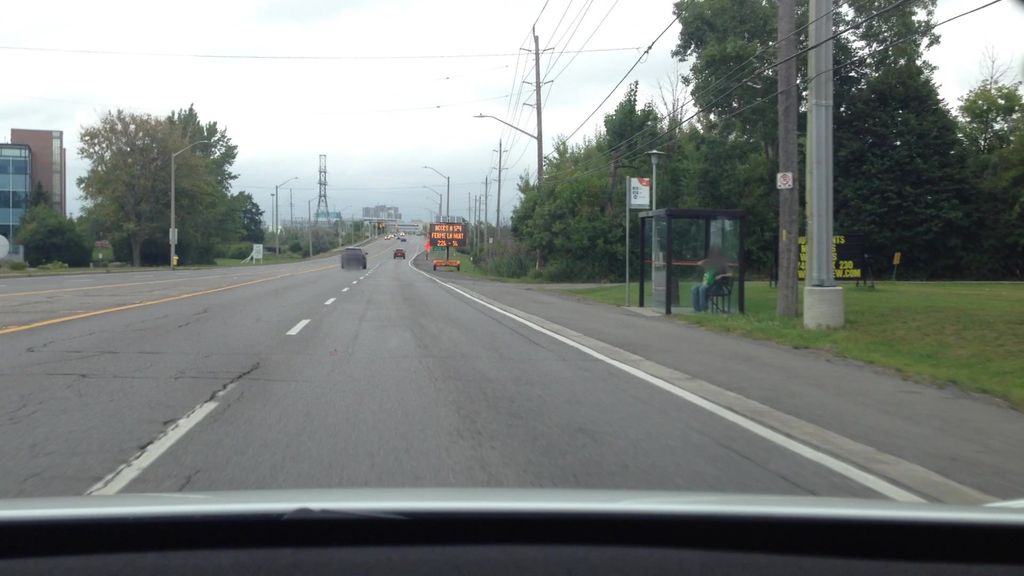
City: ottawa-gatineau